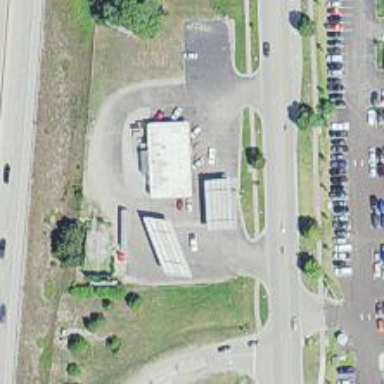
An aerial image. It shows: Convenience shop.